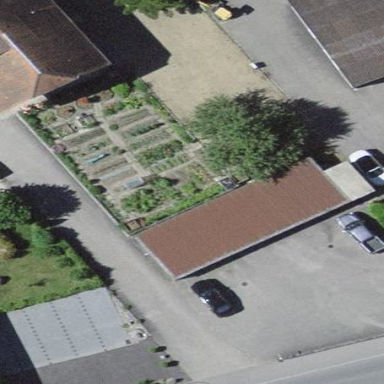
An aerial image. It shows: Garage.